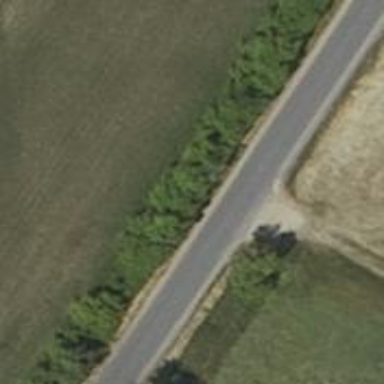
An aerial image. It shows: Sandy track road.